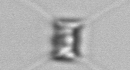
Label: Chaetoceros_similis